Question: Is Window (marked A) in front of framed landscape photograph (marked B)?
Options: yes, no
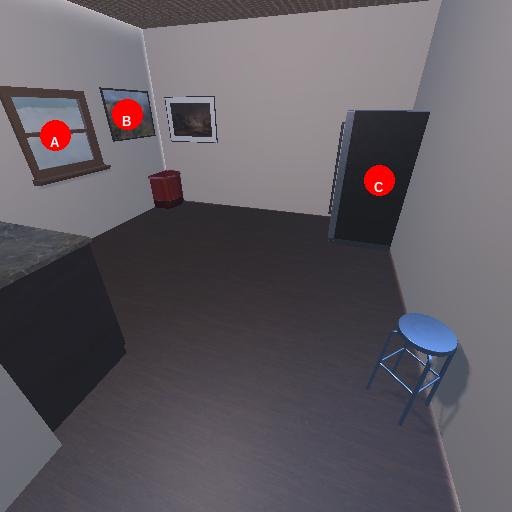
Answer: yes